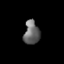
Tissue: lung
Cell type: Others
Senescence score: 0.2096
Nuclear area (px): 360
Mean DAPI intensity: 105.447